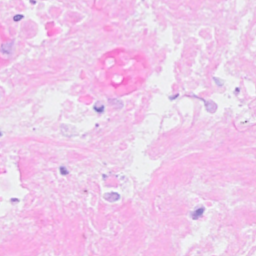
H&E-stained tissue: Breast